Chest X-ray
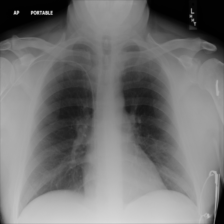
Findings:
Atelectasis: negative
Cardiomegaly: negative
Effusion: negative
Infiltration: negative
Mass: negative
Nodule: negative
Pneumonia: negative
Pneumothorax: negative
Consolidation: negative
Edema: negative
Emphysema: negative
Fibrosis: negative
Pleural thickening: negative
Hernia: negative